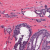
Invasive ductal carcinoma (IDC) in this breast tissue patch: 1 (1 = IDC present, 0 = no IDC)